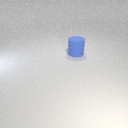
large blue rubber cylinder